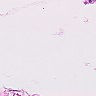
Metastatic tissue present: no